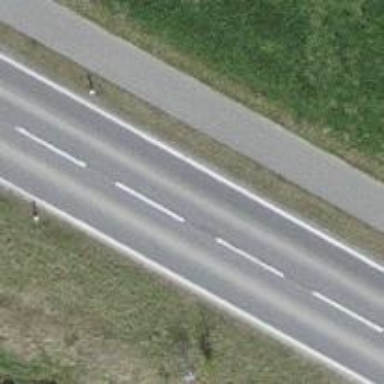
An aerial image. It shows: Secondary road with cycle track on the left side.